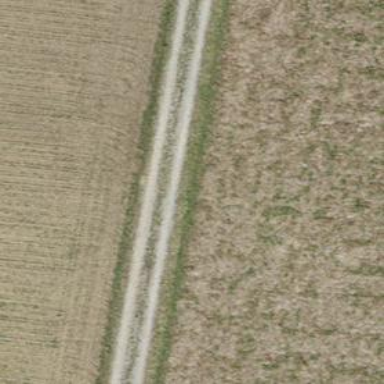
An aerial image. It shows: Pebblestone track with grade3 tracktype.